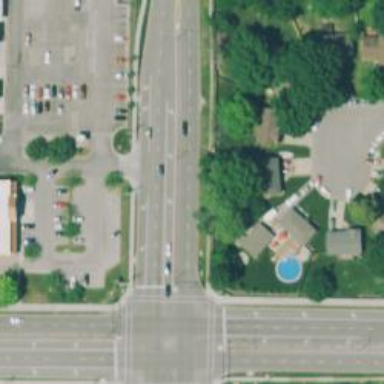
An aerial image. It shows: Unmarked crossing on the road.